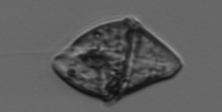
Label: Gyrodinium